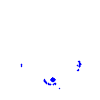
Particle: proton